Field crop: maize
Growth stage: 2
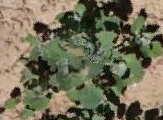
Species: chenopodium